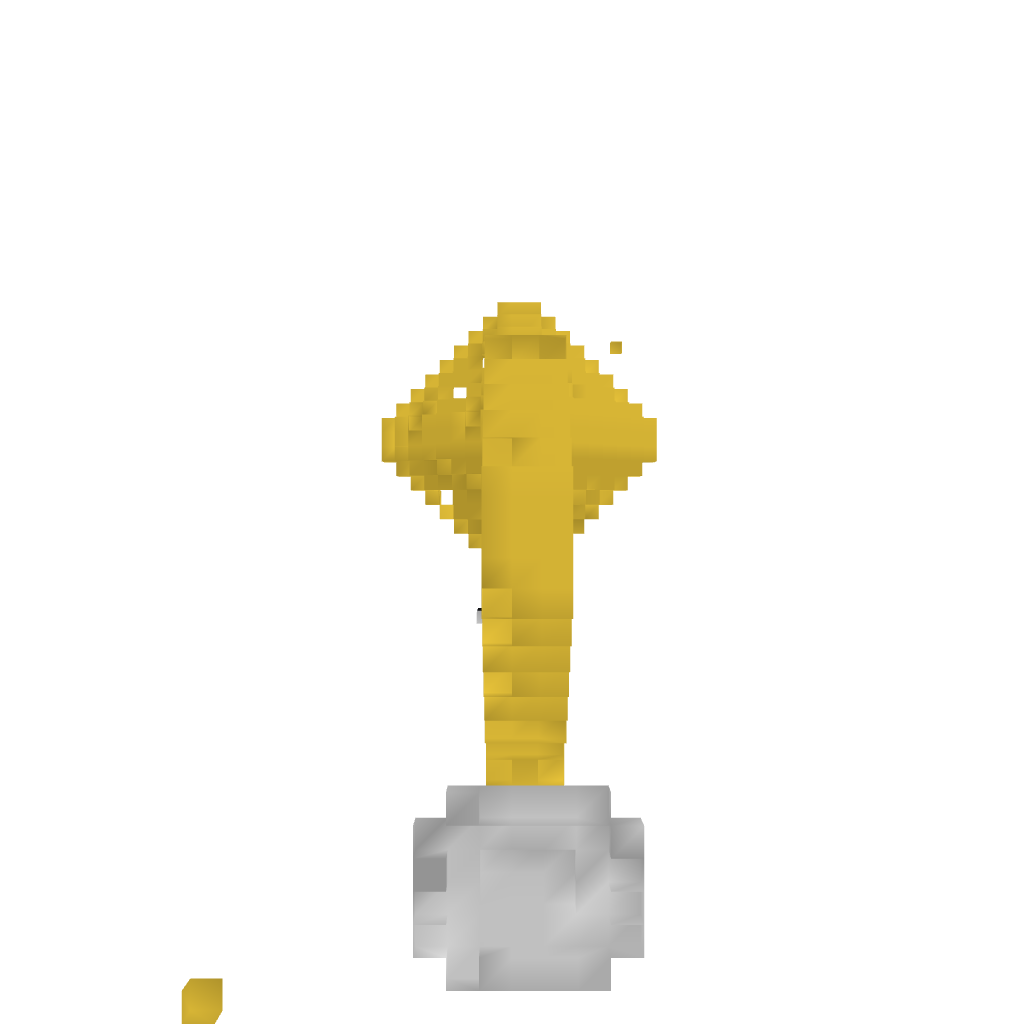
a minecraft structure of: Trombone - By Cybersneeze